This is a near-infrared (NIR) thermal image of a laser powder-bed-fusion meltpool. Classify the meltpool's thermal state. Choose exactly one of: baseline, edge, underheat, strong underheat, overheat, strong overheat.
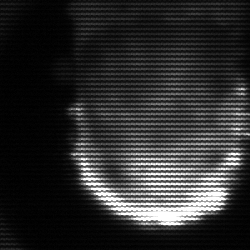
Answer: baseline